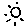
Label: sun